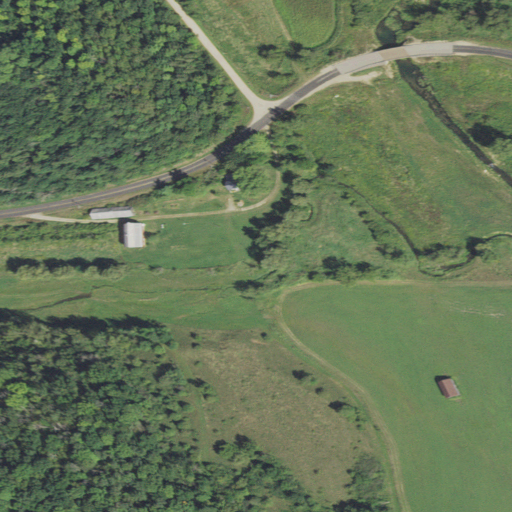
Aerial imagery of valley in Wisconsin named Hanson Valley containing pasture, deciduous forest, cultivated crops, open development, low intensity development, mixed forest, evergreen forest, and medium intensity development